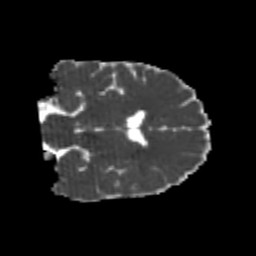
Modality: MD
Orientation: coronal
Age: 24
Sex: male
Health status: healthy
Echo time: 0.074 s